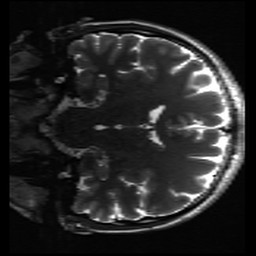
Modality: inplaneT2
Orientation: coronal